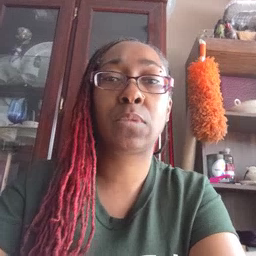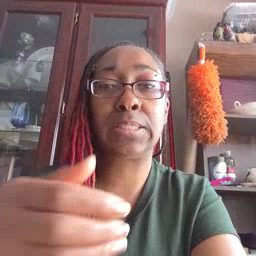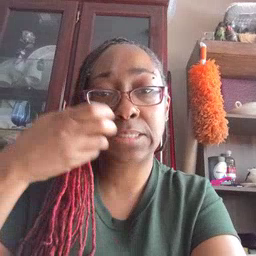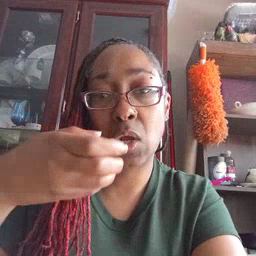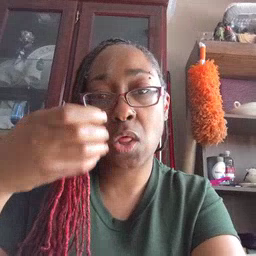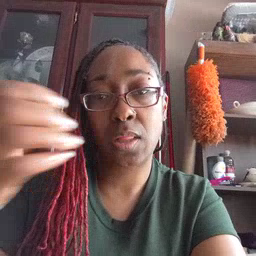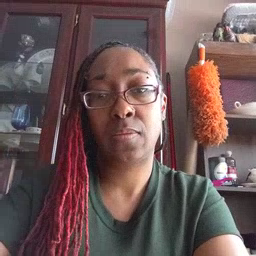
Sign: cereal